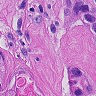
Metastatic tissue present: yes